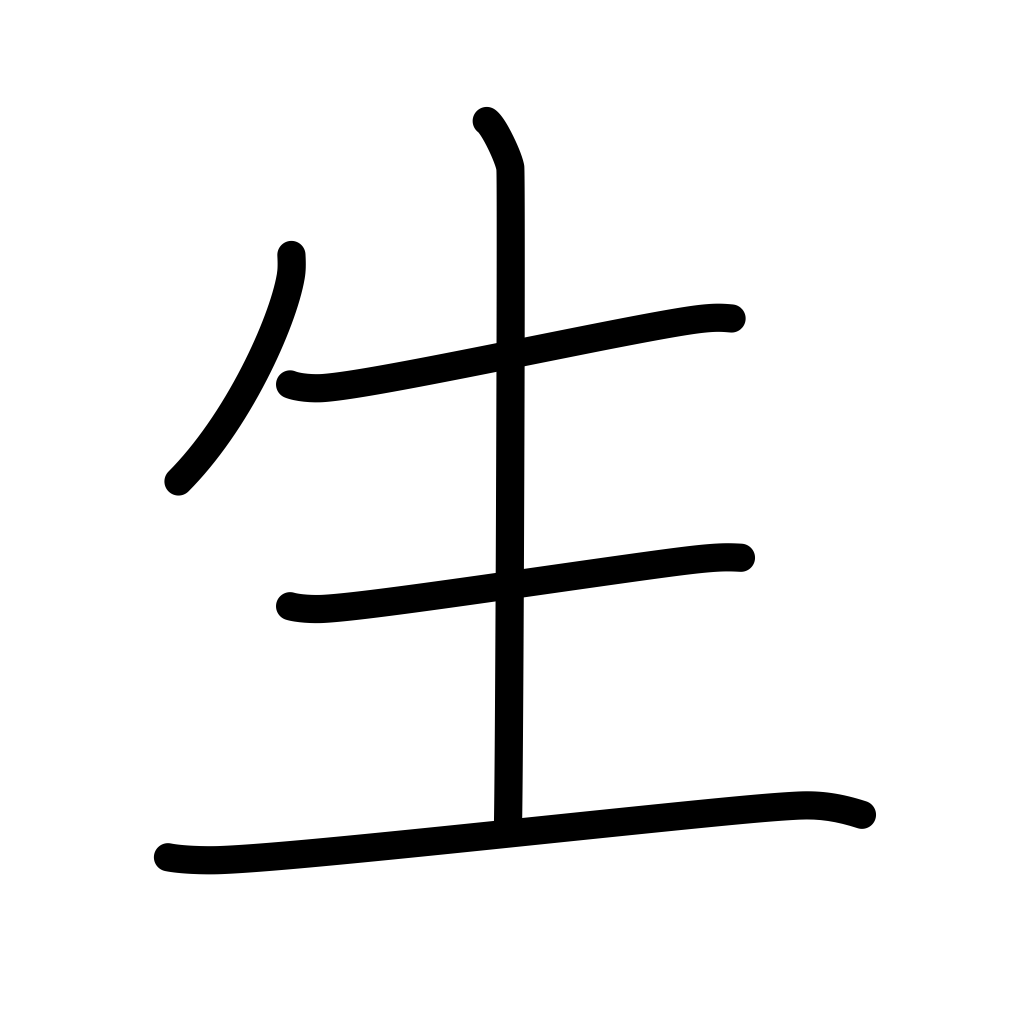
Meaning: life, genuine, birth